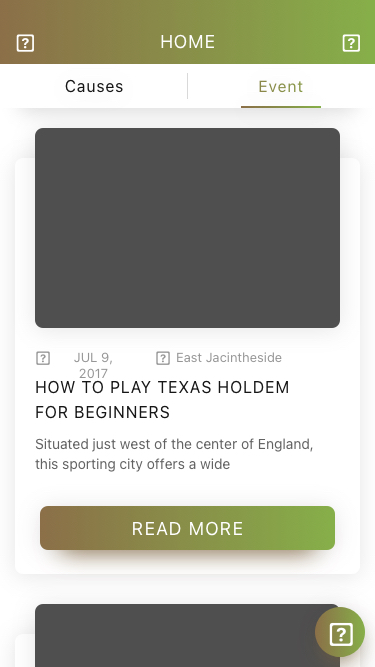
Text in this UI design:
read more
How To Play Texas Holdem
For Beginners
Situated just west of the center of England, this sporting city offers a wide
JUL 9, 2017
East Jacintheside


home


Causes
Event
